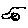
Label: car